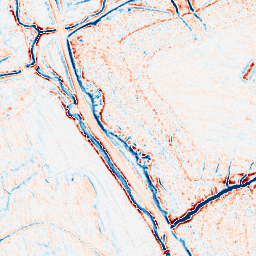
Category: edge_preserving
Decomposition family: bilateral
Decomposition parameters: d: 9
sigma_color: 150
sigma_space: 25
Upsampling method: sinc_hamming
Upsampling parameters: scale: 2
kernel_size: 16
Upsampling scale: 2